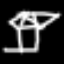
Label: diamond